Question: I'm using .NET for a desktop application.
I'm drawing some lines with cap start and end to use them as arrows, using Graphics.DrawLine with an apropiate pen for it, with some width (lets say 8px).
Now what i want to achive is to add an "outline" to this lines in other color, with 1 or 2 pixels width.
I don't find options to do this using GDI+ (if there is an option for this, perhaps it is in "gdiplus.dll" and i could import it with dllimport).
My first attempt was to draw first the same line with a wider pen, but the effect doesn't fit to the arrow ends as you can imagine.
Any ideas with this?

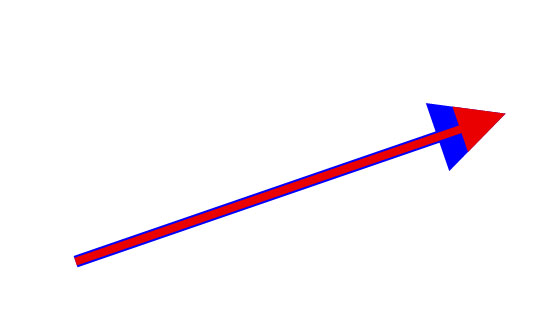
Answer: after much experimenting I finally got it
use a GraphicsPath and the widen command,
the one other trick is widen also widens the line to the point it sticks out past the End cap arrow, so use WidthScale on the end cap as well, then just reduce the size of the end cap
'''
Using bigArrow As New Drawing2D.AdjustableArrowCap(3, 3)
bigArrow.WidthScale = 1.5
Using objPen As New Pen(Color.Black, 10)
objPen.CustomEndCap = bigArrow
Using objPath As New Drawing2D.GraphicsPath
objPath.AddLine(50, 50, 100, 100)
Using objWidenPen As New Pen(Color.Empty, 10)
objWidenPen.CustomEndCap = bigArrow
objPath.Widen(objWidenPen)
End Using
gr.DrawPath(objPen, objPath)
End Using
End Using
Using objPen As New Pen(Color.CornflowerBlue, 10)
objPen.CustomEndCap = bigArrow
gr.DrawLine(objPen, 50, 50, 100, 100)
End Using
End Using
'''
the result looks much better
<URL>